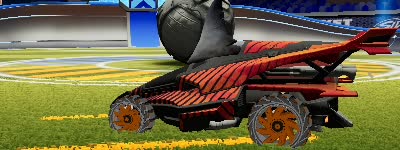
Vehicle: aftershock